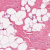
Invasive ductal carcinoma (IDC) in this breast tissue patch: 0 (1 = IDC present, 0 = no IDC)